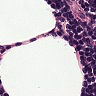
Metastatic tissue present: no